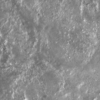
Label: not_dusty